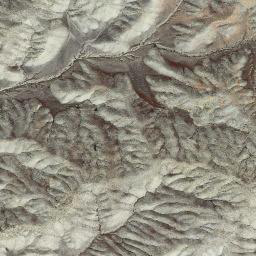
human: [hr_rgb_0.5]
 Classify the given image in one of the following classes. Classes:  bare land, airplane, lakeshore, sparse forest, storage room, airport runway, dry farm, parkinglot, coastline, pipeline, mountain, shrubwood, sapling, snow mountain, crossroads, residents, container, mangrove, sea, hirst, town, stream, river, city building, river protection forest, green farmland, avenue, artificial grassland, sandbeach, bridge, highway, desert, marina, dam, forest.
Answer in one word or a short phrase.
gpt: mountain